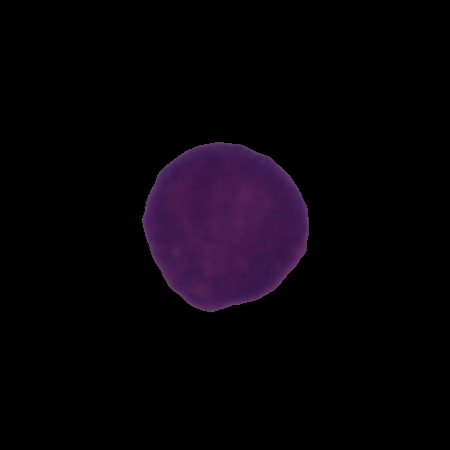
Label: healthy